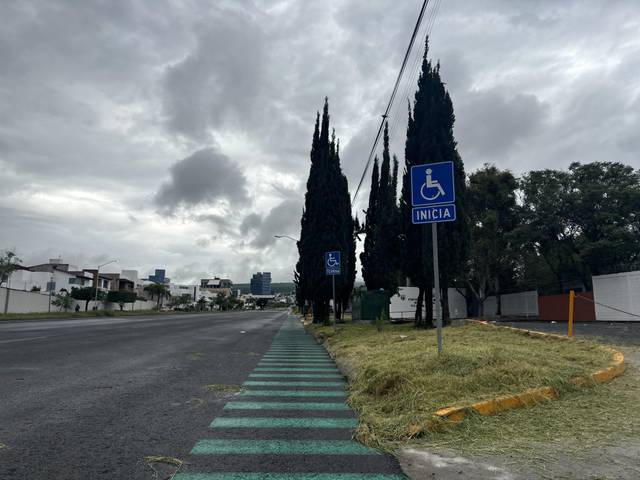
Region: Mexico
Coordinates: 20.572, -100.368